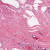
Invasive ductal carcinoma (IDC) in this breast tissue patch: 0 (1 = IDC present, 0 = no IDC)